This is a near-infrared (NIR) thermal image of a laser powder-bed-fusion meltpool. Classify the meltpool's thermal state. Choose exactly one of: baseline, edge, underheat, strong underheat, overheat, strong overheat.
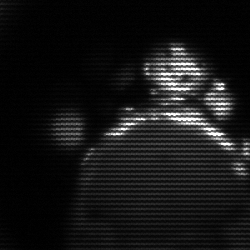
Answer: edge